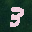
Label: 3